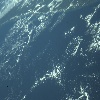
Label: water